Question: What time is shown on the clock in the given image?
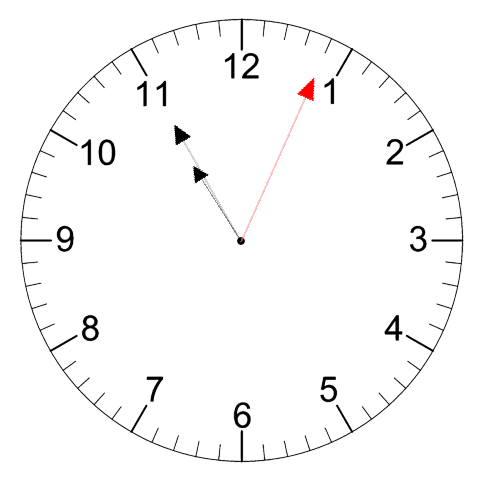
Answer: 10:55:04